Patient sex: M
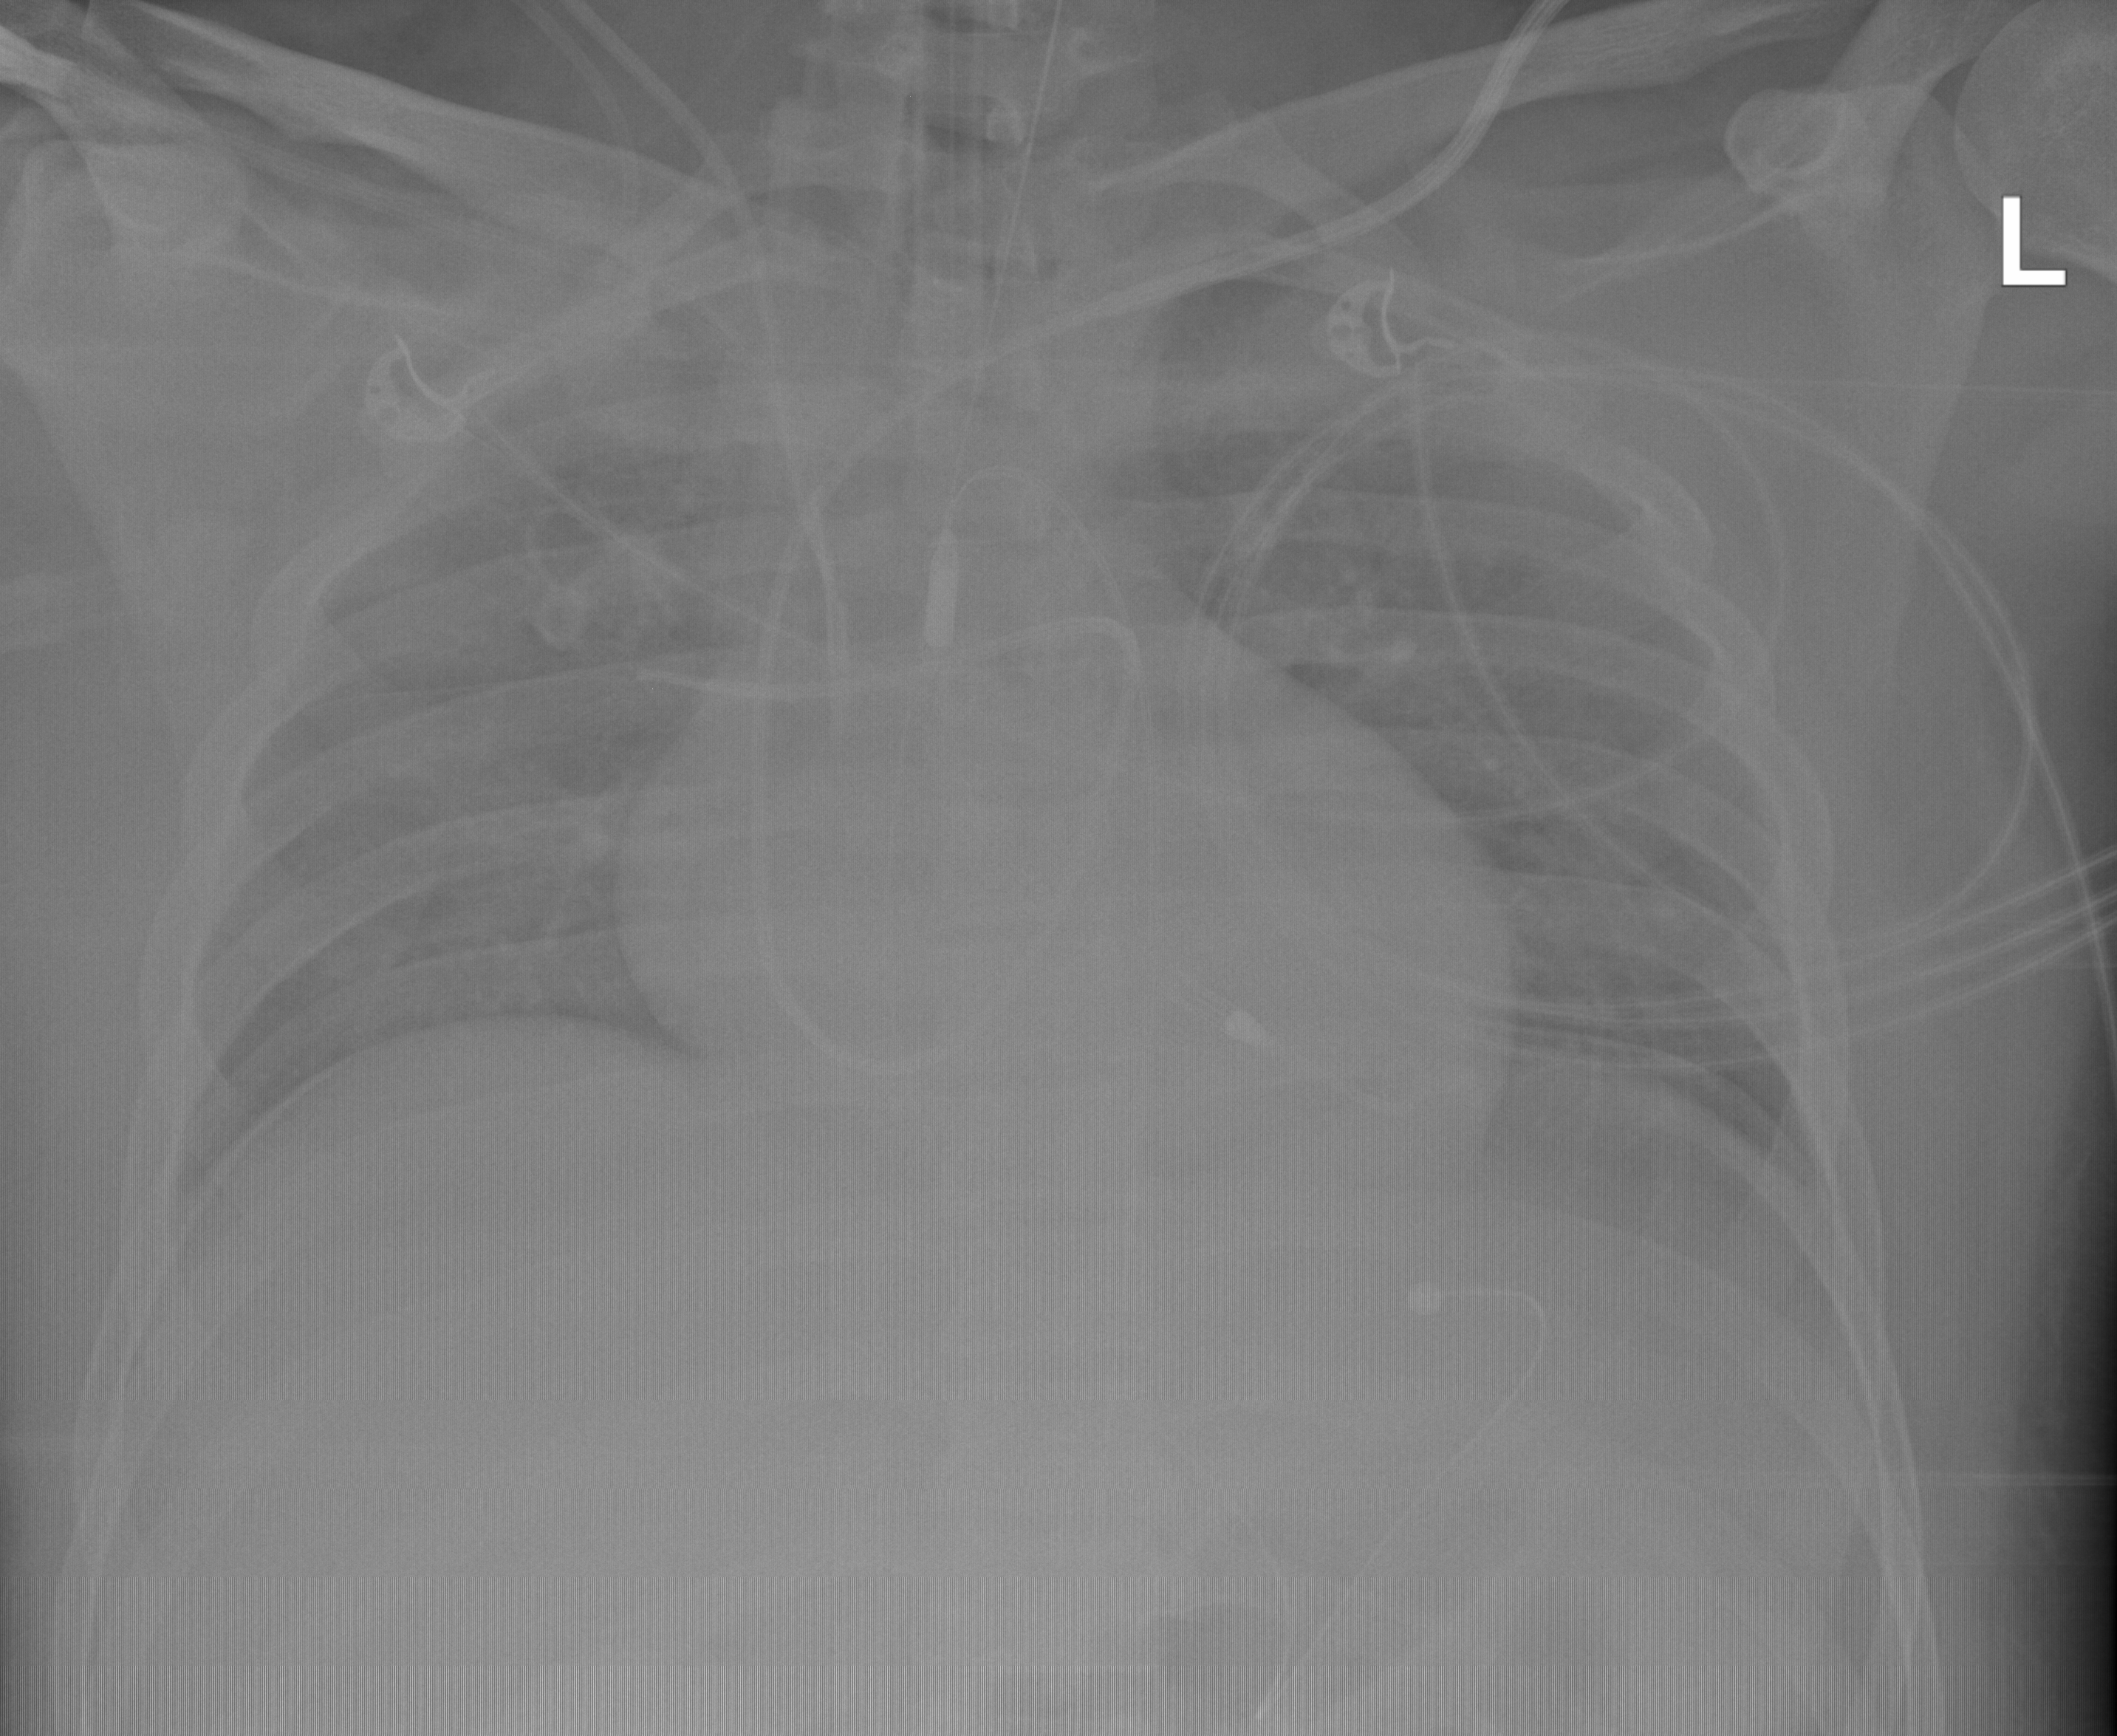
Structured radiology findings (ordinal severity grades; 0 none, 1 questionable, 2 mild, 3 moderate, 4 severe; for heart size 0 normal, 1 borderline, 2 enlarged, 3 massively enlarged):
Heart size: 2
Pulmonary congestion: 1
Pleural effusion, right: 0
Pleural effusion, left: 0
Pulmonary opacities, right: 0
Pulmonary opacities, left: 0
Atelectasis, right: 2
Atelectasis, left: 2